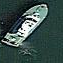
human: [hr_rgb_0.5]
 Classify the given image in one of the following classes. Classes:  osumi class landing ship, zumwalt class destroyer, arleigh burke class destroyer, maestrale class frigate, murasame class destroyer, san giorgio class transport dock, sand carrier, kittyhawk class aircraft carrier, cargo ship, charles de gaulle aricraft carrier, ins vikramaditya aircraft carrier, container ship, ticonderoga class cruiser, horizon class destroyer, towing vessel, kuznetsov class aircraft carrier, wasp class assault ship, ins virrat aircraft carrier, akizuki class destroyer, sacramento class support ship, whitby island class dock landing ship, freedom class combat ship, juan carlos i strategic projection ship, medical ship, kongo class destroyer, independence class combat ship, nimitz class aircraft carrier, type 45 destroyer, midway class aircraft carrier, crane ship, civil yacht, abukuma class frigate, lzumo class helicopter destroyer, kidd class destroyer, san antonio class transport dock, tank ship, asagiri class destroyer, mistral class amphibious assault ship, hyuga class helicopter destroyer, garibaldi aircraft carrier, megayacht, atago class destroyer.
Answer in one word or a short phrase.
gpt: Civil yacht